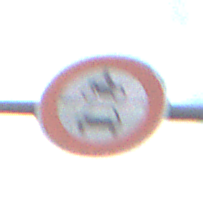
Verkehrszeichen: VerbotKraftfahrzeuge
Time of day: MorningAfternoon
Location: Outdoor (Nature)
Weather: PartlyCloudy
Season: Autumn
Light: Natural